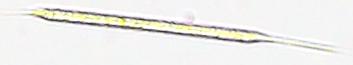
Label: Rhizosolenia